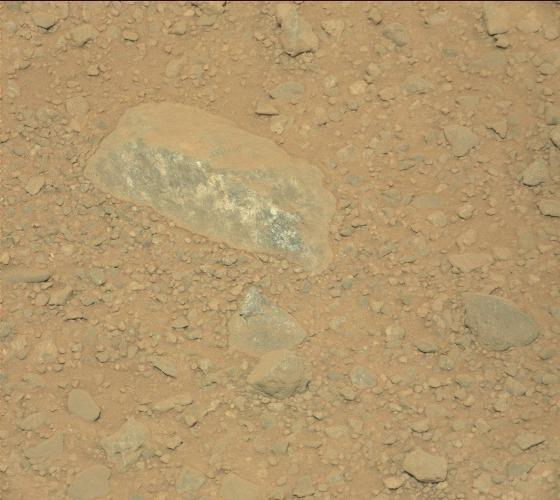
Terrain classes present: Bedrock, Gravel / Sand / Soil, Rock